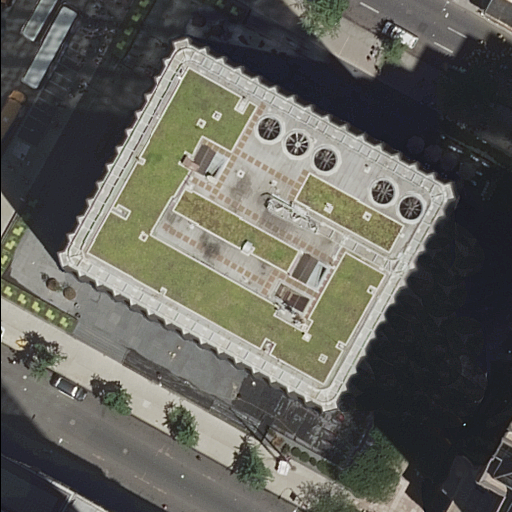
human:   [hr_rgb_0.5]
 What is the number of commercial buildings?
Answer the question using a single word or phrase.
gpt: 3

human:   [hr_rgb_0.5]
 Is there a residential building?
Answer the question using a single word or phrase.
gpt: no

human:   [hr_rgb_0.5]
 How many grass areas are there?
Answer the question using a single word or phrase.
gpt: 2

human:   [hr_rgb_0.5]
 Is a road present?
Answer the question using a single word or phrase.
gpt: yes

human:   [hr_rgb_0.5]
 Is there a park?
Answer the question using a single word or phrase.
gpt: yes

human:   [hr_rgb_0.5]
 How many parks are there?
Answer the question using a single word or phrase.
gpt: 1

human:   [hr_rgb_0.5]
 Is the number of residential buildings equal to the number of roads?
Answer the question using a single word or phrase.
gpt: no

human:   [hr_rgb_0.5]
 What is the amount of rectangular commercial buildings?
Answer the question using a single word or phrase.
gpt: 1

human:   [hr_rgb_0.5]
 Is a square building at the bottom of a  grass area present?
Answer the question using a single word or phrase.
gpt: no

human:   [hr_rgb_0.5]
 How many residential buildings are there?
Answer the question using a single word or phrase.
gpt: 0

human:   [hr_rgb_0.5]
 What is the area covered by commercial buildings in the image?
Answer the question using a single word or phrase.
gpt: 7704m2

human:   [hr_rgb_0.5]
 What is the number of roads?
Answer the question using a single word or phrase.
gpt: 4

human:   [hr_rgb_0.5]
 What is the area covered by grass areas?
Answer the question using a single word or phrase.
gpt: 170m2

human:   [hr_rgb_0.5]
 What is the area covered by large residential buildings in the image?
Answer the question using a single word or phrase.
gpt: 0m2

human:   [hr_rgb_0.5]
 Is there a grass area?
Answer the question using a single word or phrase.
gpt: yes

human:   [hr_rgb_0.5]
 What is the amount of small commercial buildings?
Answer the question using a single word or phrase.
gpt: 0

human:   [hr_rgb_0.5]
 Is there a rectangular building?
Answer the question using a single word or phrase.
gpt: yes

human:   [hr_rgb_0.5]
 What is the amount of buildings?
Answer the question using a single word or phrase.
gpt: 3

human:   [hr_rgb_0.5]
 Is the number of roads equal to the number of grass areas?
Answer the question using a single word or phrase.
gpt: no

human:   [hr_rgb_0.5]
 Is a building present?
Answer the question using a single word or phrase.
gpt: yes

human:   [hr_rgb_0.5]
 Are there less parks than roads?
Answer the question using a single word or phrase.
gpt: yes

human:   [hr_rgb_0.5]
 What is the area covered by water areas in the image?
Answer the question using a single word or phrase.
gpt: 0m2

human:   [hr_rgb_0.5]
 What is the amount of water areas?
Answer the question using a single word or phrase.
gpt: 0

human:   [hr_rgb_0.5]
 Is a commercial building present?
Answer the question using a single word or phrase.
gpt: yes

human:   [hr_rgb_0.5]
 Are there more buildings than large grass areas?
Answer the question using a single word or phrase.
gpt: yes

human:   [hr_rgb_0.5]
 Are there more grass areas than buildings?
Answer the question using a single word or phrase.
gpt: no

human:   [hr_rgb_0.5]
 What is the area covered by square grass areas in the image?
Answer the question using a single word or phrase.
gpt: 0m2

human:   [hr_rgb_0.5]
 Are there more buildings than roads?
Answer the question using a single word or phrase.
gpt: no

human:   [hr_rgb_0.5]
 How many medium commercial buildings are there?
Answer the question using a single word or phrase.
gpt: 0

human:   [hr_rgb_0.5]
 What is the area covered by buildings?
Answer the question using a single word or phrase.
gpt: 7704m2

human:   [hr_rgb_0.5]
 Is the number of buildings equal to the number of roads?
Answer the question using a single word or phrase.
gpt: no

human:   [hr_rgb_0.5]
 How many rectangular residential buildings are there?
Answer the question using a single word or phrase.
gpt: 0

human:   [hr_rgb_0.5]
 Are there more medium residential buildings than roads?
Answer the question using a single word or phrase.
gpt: no

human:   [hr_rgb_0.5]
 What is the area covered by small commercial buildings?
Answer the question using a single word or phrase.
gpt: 0m2

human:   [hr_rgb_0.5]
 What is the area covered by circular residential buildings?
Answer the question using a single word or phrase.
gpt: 0m2

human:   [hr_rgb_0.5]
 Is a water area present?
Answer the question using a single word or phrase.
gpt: no

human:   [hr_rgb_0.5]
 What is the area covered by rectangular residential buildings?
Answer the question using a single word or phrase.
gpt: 0m2

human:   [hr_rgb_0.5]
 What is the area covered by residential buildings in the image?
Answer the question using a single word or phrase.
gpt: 0m2

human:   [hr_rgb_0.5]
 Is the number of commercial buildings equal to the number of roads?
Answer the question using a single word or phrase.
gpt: no

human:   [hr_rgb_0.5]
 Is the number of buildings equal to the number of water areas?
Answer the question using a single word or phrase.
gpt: no

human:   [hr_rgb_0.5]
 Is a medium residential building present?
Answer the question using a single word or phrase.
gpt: no

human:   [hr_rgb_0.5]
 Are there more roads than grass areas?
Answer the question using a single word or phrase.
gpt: yes

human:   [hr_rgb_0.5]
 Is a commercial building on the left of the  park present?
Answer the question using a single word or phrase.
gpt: yes

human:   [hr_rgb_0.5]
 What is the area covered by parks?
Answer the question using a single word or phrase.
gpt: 745m2

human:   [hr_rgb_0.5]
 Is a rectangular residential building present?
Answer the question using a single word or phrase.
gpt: no

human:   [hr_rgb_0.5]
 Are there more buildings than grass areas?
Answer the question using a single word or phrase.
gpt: yes

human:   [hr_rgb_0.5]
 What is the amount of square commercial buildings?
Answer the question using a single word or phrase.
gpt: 0

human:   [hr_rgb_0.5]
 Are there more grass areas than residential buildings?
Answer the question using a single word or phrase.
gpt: yes

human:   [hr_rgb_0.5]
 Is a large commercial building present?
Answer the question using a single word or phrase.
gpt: yes

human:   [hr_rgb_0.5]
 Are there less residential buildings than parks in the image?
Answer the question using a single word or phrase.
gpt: yes

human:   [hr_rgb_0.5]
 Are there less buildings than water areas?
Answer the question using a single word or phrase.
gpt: no

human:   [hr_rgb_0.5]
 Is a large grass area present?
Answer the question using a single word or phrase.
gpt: no

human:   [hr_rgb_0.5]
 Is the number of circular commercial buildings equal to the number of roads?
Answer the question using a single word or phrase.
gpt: no

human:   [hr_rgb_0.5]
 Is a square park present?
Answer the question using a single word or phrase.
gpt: no

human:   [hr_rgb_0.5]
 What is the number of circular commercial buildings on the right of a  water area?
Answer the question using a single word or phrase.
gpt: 0

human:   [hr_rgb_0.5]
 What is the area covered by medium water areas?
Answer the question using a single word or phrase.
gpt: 0m2

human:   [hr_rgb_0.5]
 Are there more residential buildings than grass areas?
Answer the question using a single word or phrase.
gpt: no

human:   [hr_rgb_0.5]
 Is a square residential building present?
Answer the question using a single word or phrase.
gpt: no

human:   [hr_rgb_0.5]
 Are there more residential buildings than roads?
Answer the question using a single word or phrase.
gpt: no

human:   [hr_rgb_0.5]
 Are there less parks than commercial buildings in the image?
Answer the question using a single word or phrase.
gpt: yes

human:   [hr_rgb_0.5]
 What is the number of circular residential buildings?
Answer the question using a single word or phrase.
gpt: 0

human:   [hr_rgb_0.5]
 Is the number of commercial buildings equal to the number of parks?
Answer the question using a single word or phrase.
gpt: no

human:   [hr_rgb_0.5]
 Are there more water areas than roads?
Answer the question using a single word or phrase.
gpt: no

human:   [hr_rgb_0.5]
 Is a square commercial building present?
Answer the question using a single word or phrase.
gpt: no